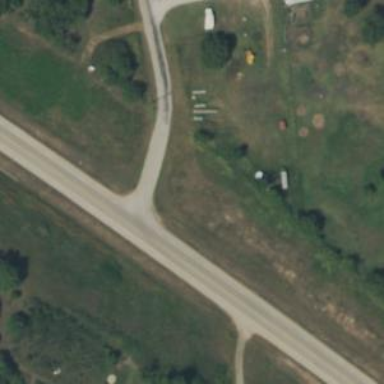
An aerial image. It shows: Stop road.